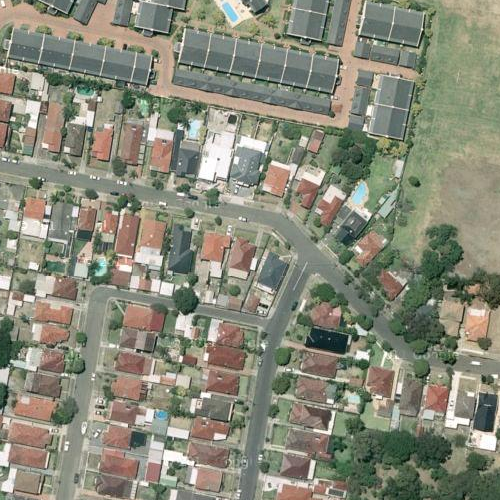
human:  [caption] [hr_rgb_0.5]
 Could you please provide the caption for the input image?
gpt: A residential area with many hosues arranged in lines and some roads go through this area .

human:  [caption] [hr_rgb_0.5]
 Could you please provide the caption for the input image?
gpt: Lots of houses with red and orange roofs arranged densely and some roads go across this area .

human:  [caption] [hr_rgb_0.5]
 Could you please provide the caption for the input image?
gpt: A residential area with many houses arranged in lines and some roads go through this area .

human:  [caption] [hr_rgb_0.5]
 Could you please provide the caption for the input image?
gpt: There are many hosues with red and orange roofs densely arranged .

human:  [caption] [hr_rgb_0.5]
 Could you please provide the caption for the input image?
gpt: Many houses with red and orange roofs arranged densely and some roads go through this area .